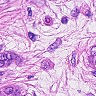
Metastatic tissue present: yes